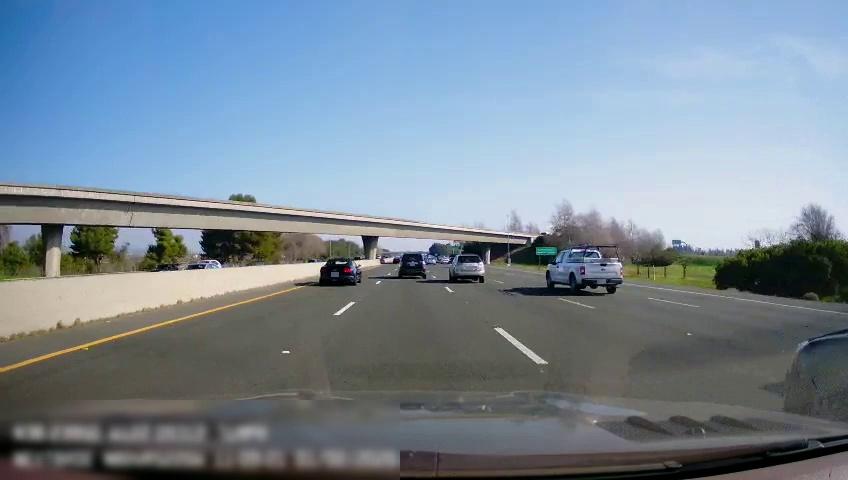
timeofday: Day
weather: Sunny
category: Drivable Space
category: Vehicles | Truck
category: Vehicles | SUV
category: Vehicles | Car
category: Vehicles | SUV
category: Vehicles | Car
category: Vehicles | Car
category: Vehicles | Car
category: Vehicles | Car
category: Vehicles | Car
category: Lanes | Alternate Lane
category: Lanes | Current Lane
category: Lanes | Current Lane
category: Lanes | Alternate Lane
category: Lanes | Alternate Lane
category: Lanes | Alternate Lane
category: Traffic | Signs